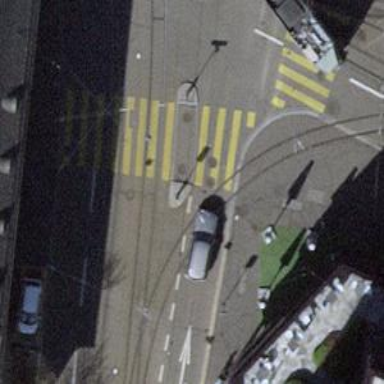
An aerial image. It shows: Tertiary road with asphalt surface and separate sidewalk. There are tram embedded rails along the road.